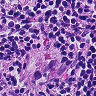
Metastatic tissue present: no